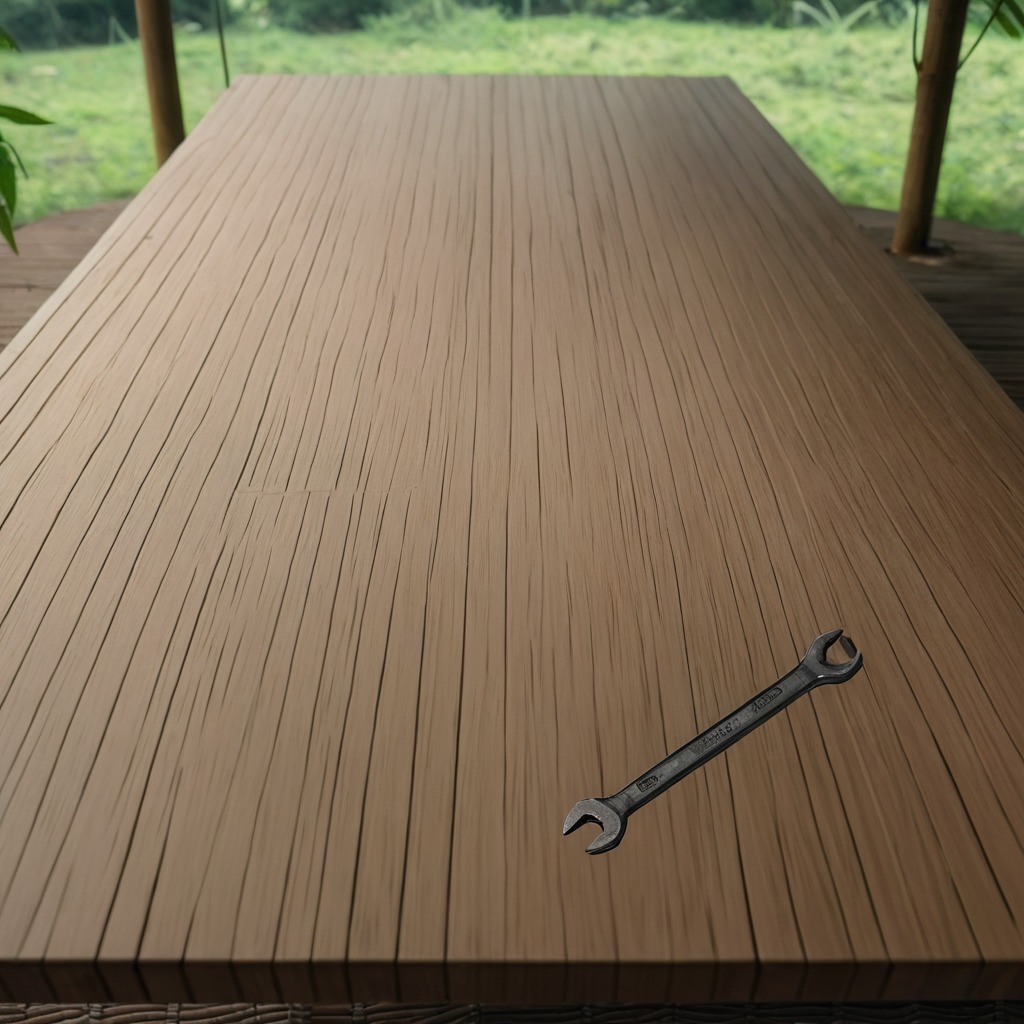
An wrench is lying on a wooden table inside a jungle field workshop tent.